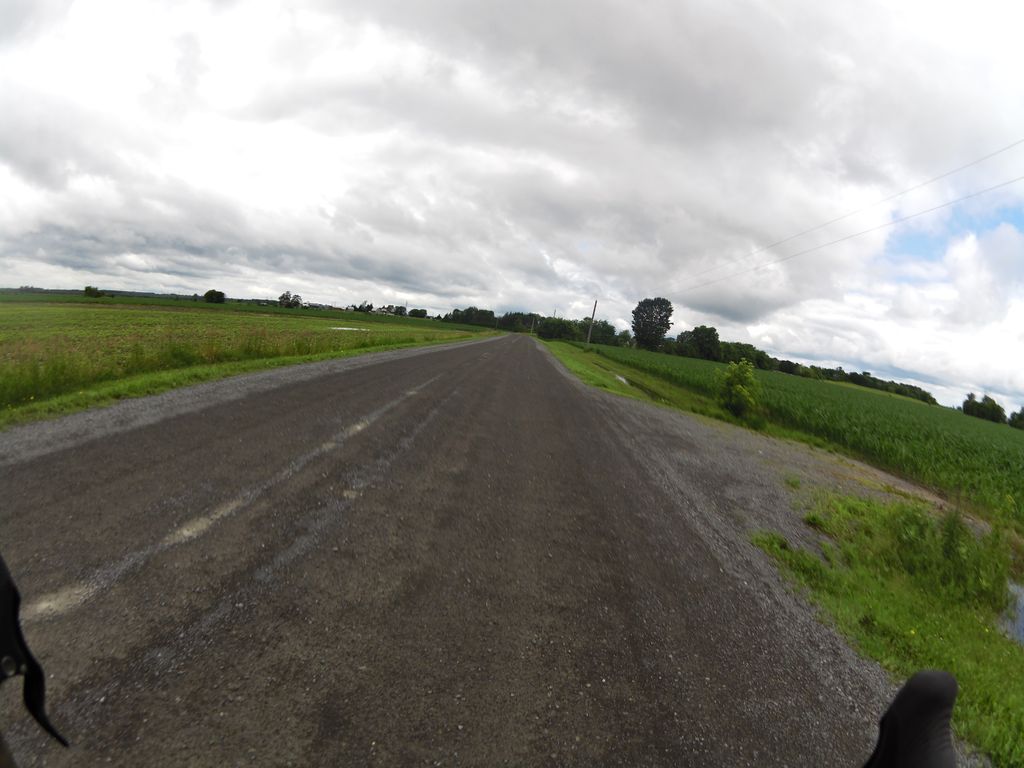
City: ottawa-gatineau